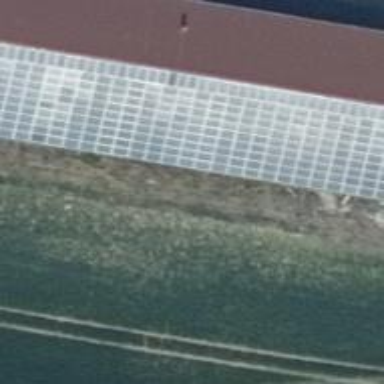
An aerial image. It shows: Gabled roof on farm auxiliary building with solar photovoltaic panel generator providing electricity through small installation. The orientation of the roof is along the direction of the generator.